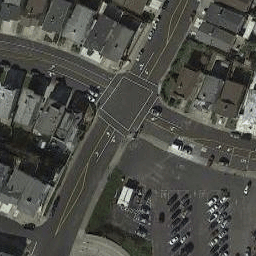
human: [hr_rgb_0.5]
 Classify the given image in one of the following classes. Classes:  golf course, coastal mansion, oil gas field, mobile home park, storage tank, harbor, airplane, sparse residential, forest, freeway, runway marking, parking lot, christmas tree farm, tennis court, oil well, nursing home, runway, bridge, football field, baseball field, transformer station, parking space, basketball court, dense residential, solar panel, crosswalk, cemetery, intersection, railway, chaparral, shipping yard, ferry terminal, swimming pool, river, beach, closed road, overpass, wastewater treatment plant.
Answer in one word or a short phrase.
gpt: intersection